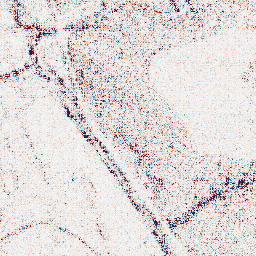
Category: wavelet
Decomposition family: wavelet_dwt
Decomposition parameters: wavelet: coif2
level: 1
Upsampling method: nearest
Upsampling parameters: scale: 8
Upsampling scale: 8